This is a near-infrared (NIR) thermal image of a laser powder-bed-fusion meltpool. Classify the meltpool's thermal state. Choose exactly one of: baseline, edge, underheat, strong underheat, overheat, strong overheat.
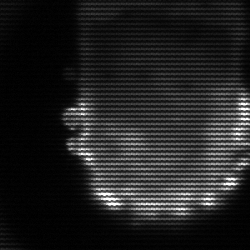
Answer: baseline